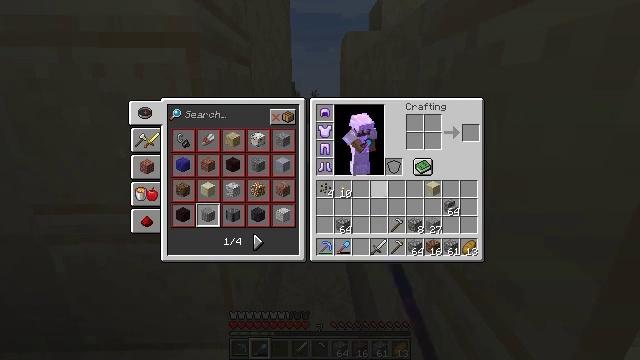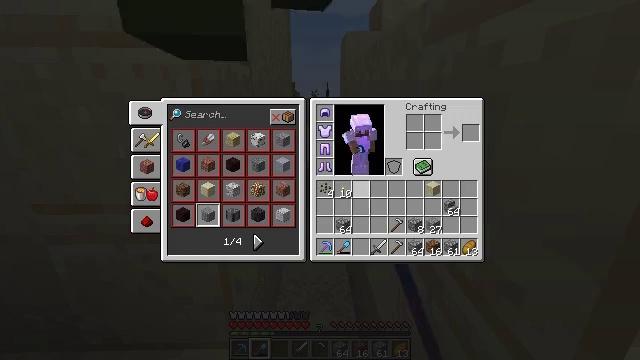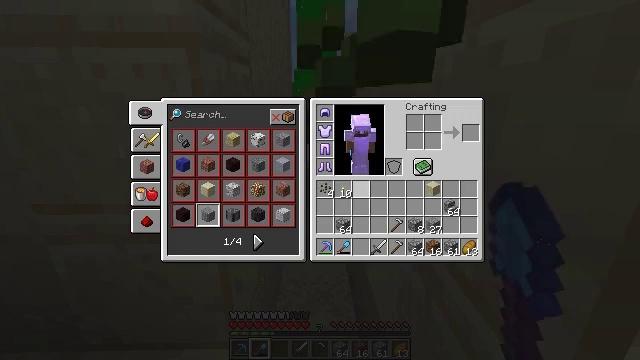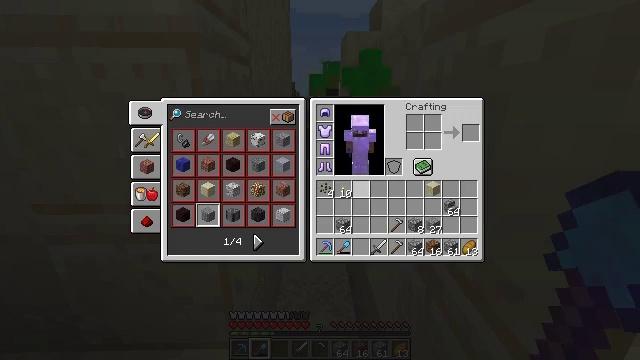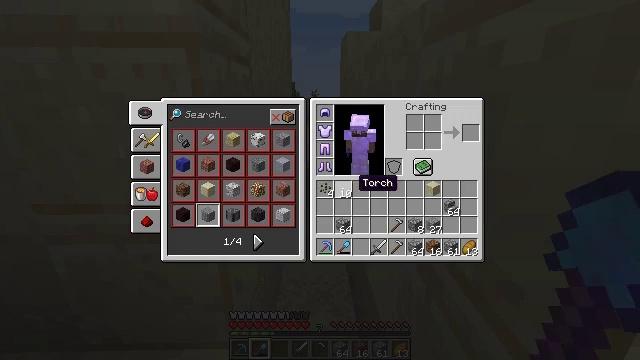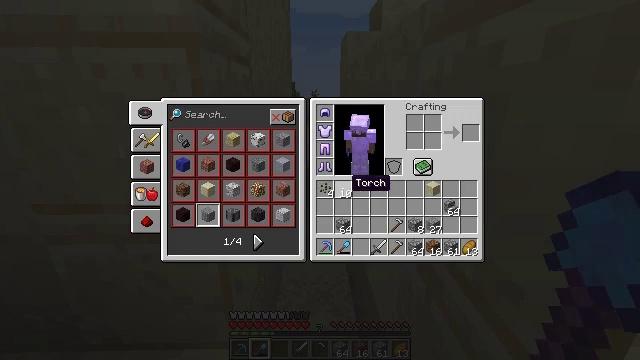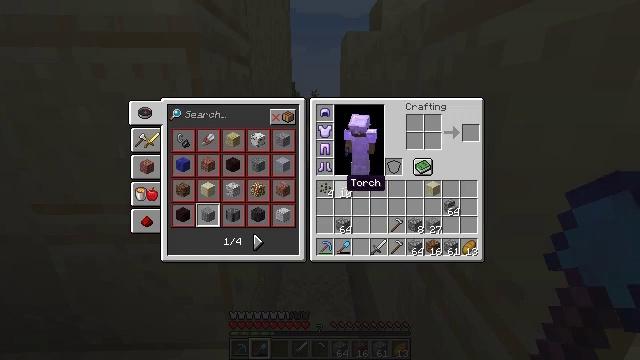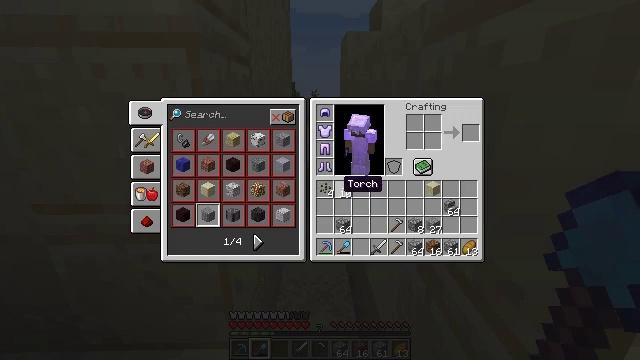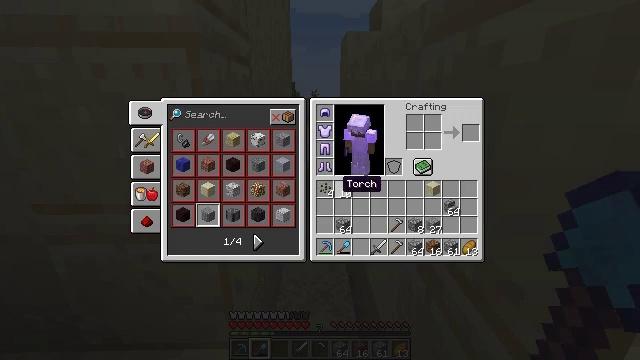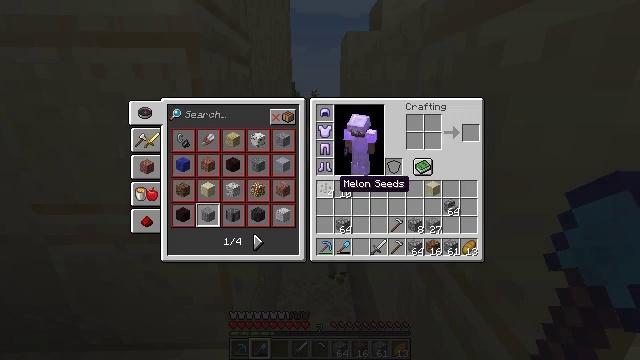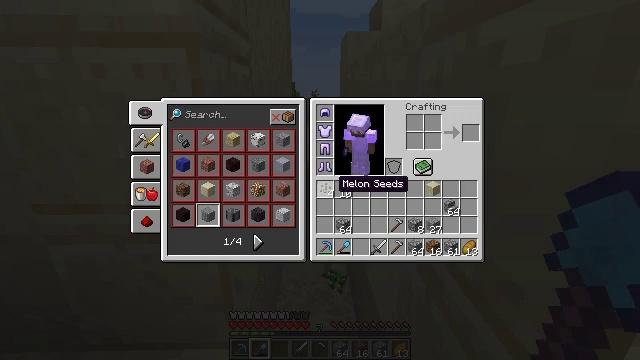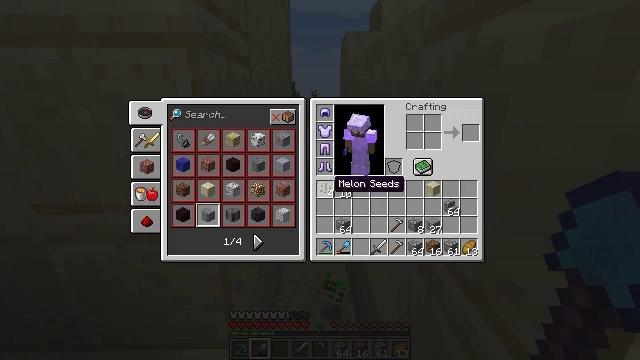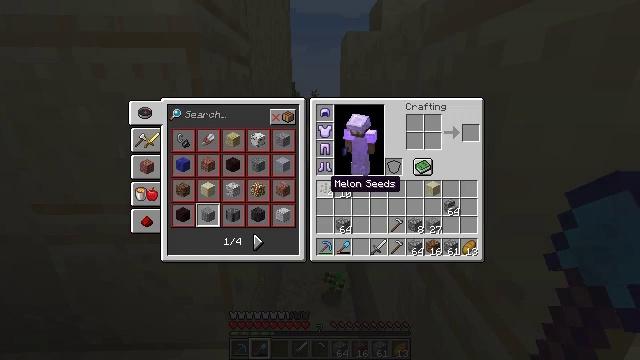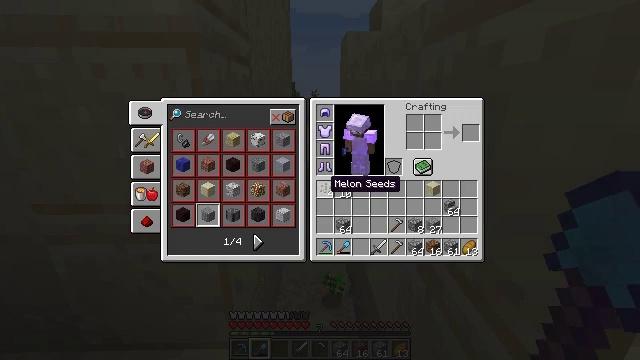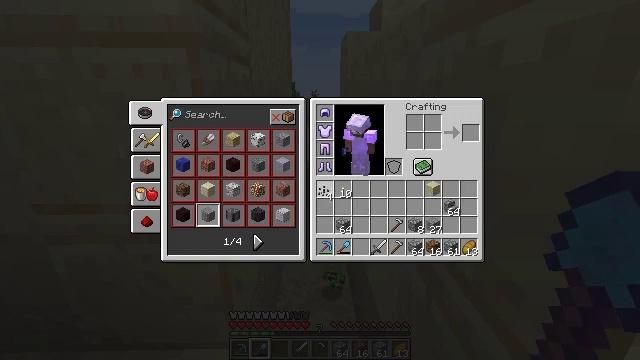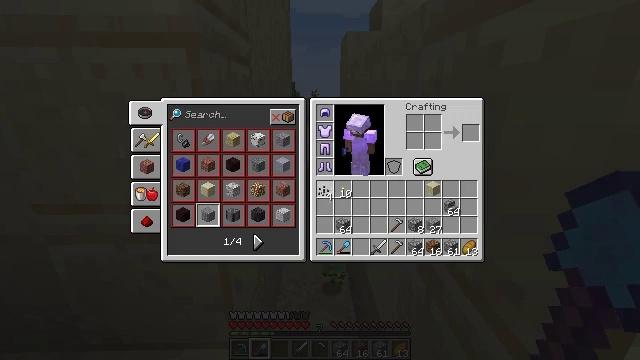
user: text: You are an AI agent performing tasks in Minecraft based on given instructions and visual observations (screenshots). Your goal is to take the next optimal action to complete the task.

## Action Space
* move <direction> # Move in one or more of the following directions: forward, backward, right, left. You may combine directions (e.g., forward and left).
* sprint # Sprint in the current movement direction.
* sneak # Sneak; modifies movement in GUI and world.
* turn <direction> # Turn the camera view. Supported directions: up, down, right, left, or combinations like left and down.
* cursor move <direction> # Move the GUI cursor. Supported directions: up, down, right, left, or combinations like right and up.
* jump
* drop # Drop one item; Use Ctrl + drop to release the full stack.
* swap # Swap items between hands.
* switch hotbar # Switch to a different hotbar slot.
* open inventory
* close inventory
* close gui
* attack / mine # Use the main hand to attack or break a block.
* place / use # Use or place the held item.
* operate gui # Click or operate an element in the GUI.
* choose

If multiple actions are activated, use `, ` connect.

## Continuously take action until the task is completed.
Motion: motion action
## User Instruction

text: Remove melon seeds from the inventory.
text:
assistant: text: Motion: cursor move left, open gui
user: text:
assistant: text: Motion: cursor move left
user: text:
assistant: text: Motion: cursor move left
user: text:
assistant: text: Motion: no_op
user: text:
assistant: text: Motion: cursor move left
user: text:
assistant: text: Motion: no_op
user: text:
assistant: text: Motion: no_op
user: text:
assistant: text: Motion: no_op
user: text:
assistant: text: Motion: no_op
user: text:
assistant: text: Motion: no_op
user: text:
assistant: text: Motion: no_op
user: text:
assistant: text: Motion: no_op
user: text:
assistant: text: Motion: no_op
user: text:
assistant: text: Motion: operate gui
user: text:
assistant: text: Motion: operate gui
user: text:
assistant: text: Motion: cursor move right
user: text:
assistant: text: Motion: cursor move right and up
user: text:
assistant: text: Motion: cursor move right and up
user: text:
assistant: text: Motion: cursor move right
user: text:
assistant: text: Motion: cursor move right
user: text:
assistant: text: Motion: operate gui
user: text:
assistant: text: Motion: operate gui
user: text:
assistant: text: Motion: operate gui
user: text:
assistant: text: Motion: cursor move left
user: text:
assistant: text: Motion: cursor move left and down
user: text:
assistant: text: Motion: cursor move left
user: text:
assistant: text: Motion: no_op
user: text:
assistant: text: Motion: no_op
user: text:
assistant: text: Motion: no_op